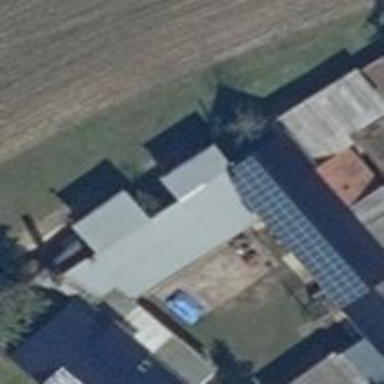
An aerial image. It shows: Simple and straightforward house.